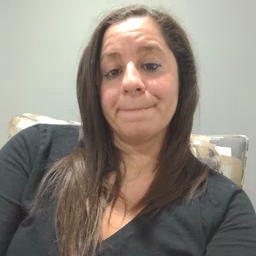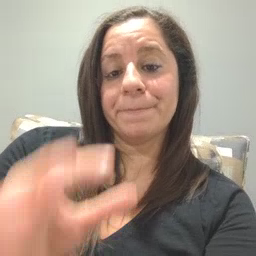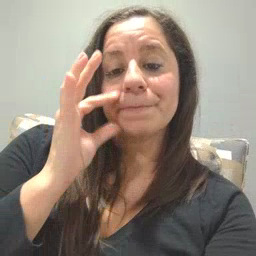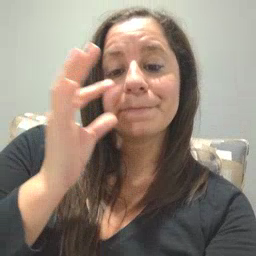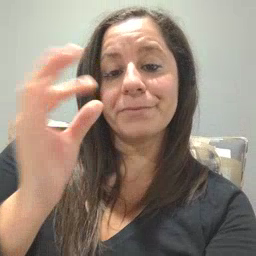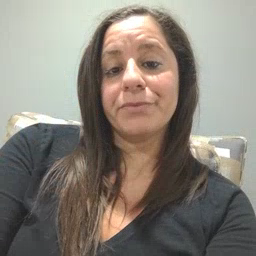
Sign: cat